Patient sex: M
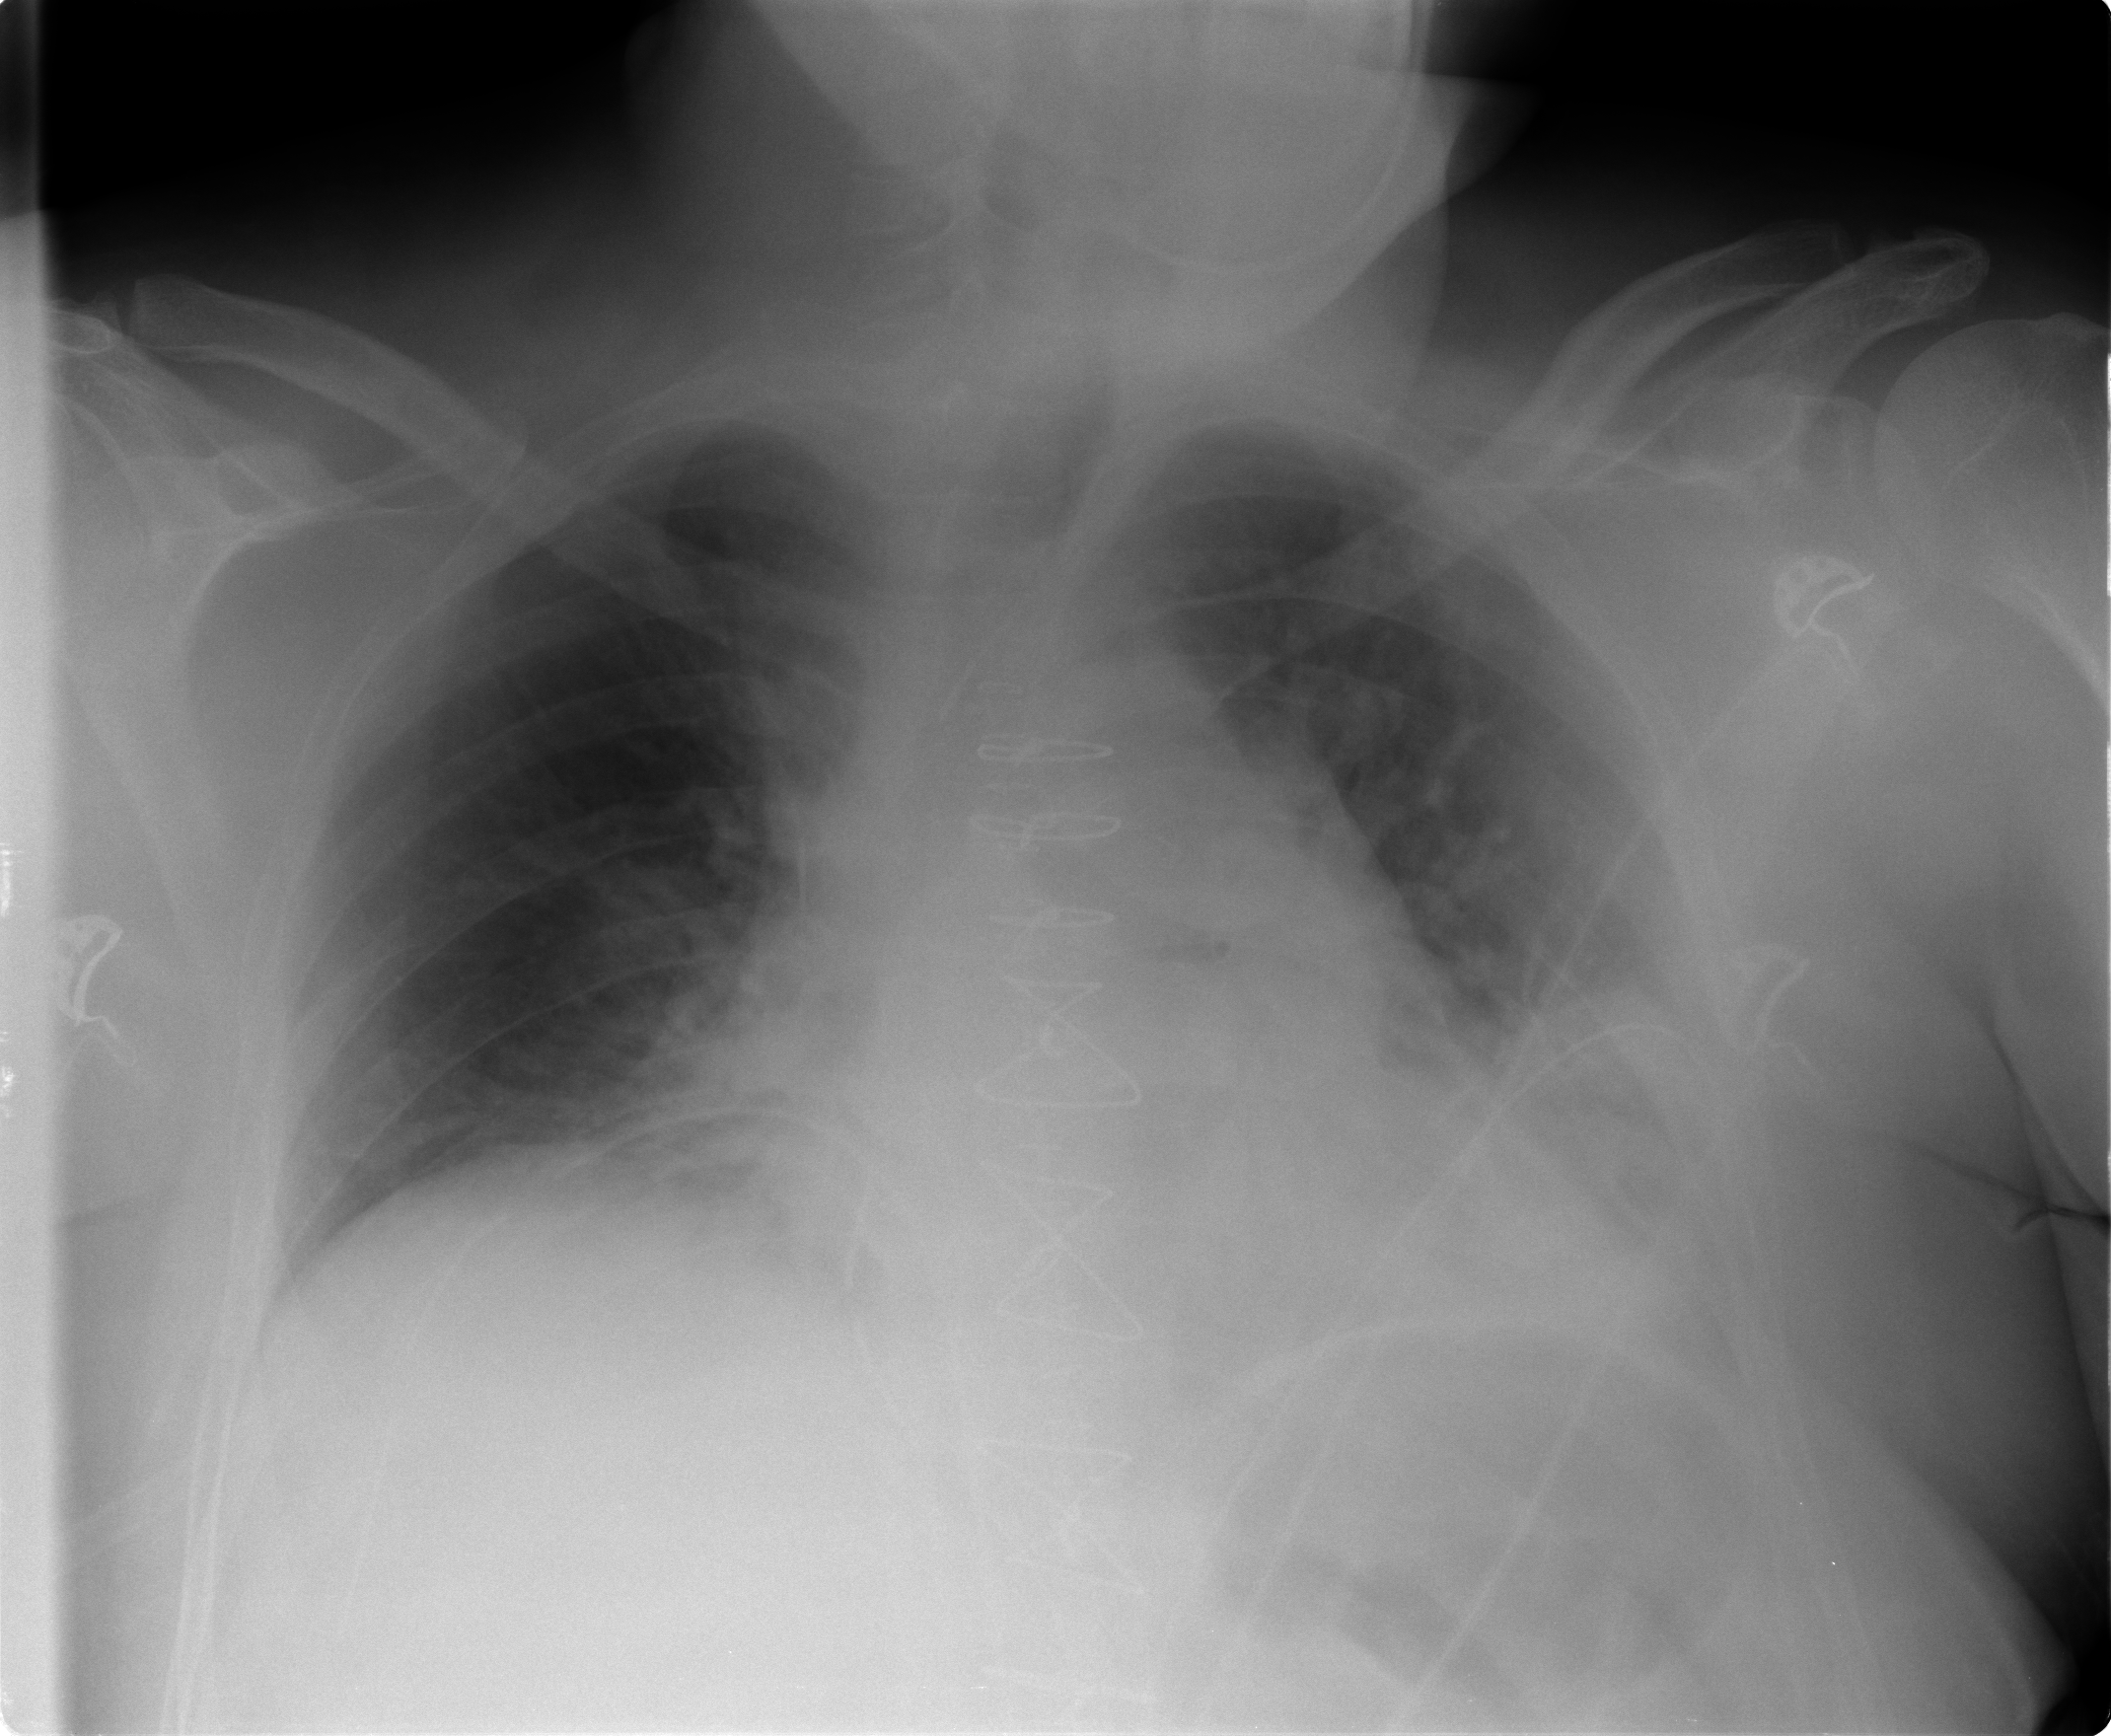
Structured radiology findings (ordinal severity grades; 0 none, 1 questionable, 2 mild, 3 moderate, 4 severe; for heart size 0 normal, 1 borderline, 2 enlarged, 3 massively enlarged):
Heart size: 2
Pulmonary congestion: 2
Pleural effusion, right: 0
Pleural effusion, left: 2
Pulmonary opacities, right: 2
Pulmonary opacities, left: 2
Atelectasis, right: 2
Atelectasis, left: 2